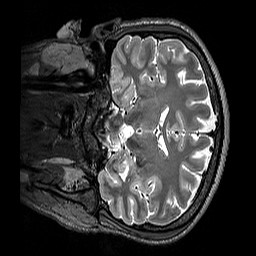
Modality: T2w
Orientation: coronal
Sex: male
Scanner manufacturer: siemens
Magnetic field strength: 3 T
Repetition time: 3.2 s
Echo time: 0.409 s